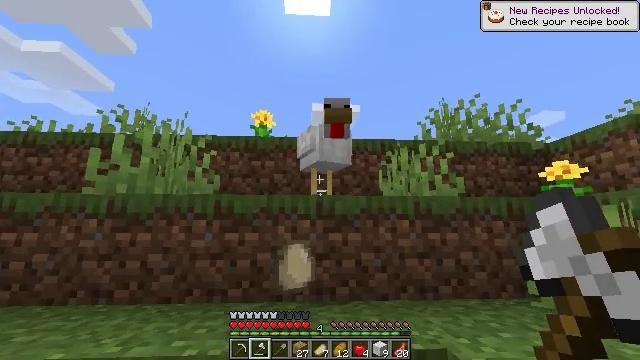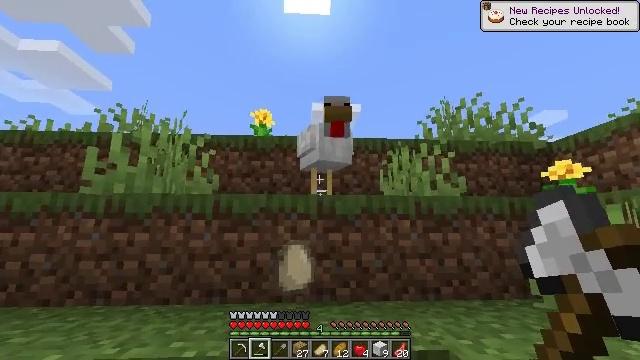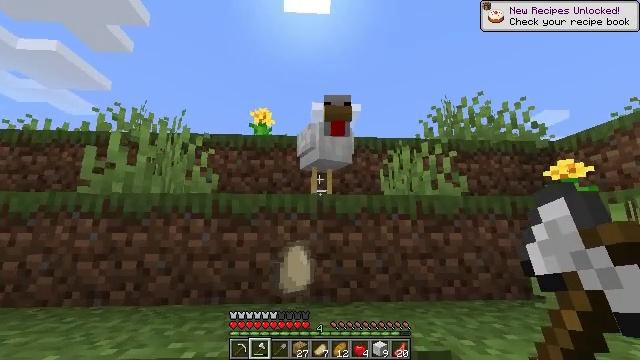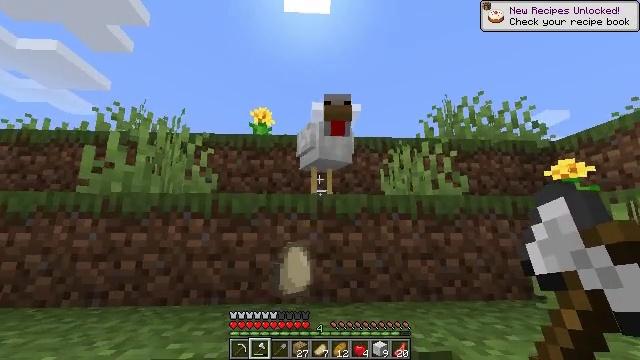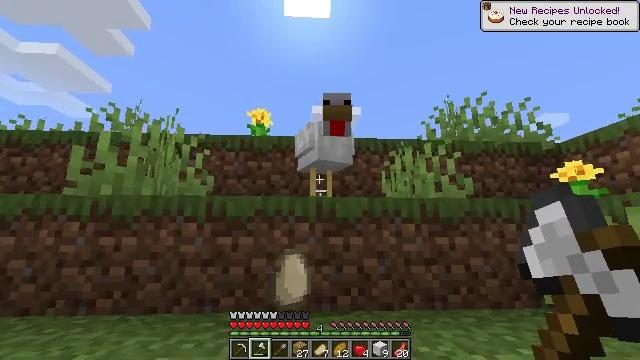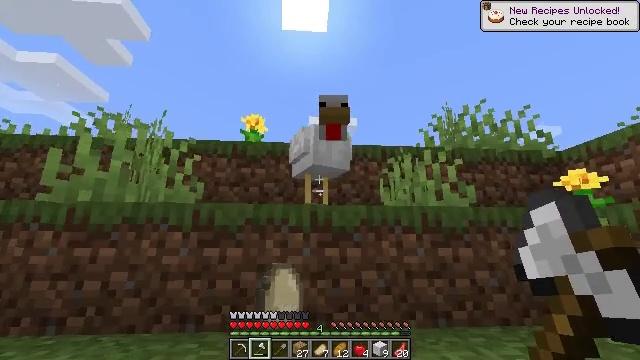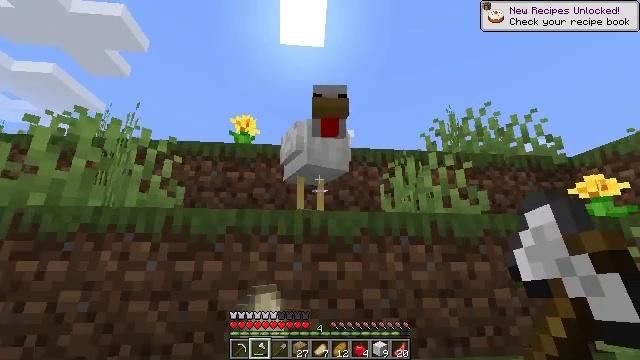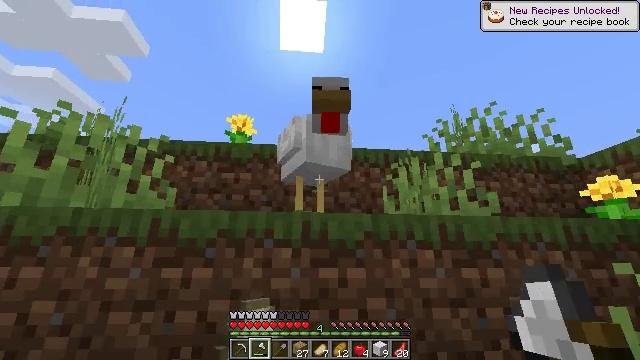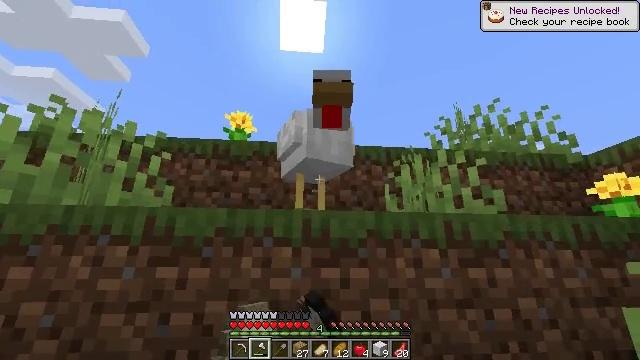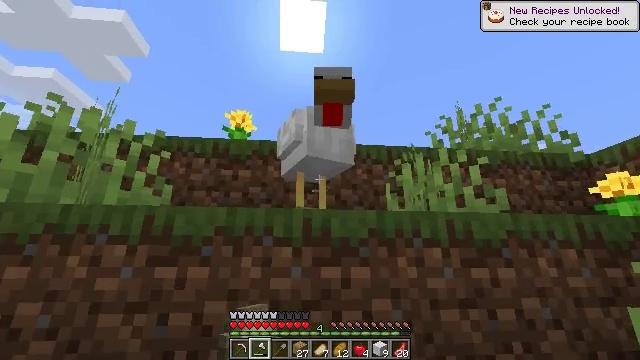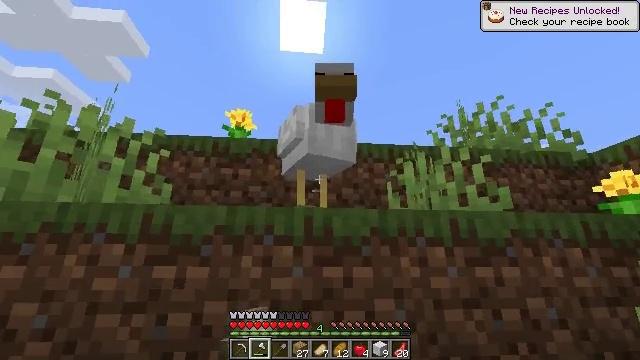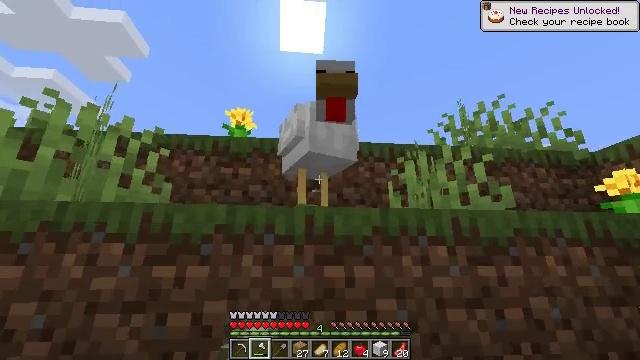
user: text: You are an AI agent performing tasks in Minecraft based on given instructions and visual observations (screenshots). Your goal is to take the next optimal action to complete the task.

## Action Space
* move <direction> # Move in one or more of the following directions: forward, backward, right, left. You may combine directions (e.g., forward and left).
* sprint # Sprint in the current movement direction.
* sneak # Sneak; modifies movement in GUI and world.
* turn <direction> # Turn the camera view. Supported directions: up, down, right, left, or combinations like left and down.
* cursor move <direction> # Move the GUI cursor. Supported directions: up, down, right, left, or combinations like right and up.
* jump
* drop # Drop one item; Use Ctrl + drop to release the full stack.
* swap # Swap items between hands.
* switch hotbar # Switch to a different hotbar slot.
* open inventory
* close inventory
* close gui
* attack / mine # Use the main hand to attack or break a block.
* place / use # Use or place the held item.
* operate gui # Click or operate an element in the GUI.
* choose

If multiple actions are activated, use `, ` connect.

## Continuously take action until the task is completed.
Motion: motion action
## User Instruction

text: Kill the chicken.
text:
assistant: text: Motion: no_op
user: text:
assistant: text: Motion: no_op
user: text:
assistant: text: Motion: move forward
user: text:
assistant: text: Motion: move forward
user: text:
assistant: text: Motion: move forward, turn up
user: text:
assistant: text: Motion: move forward, turn up
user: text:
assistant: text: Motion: turn up, attack / mine
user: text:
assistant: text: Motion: attack / mine
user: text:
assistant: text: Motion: attack / mine
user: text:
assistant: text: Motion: no_op
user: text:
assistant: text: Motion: no_op
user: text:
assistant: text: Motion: no_op